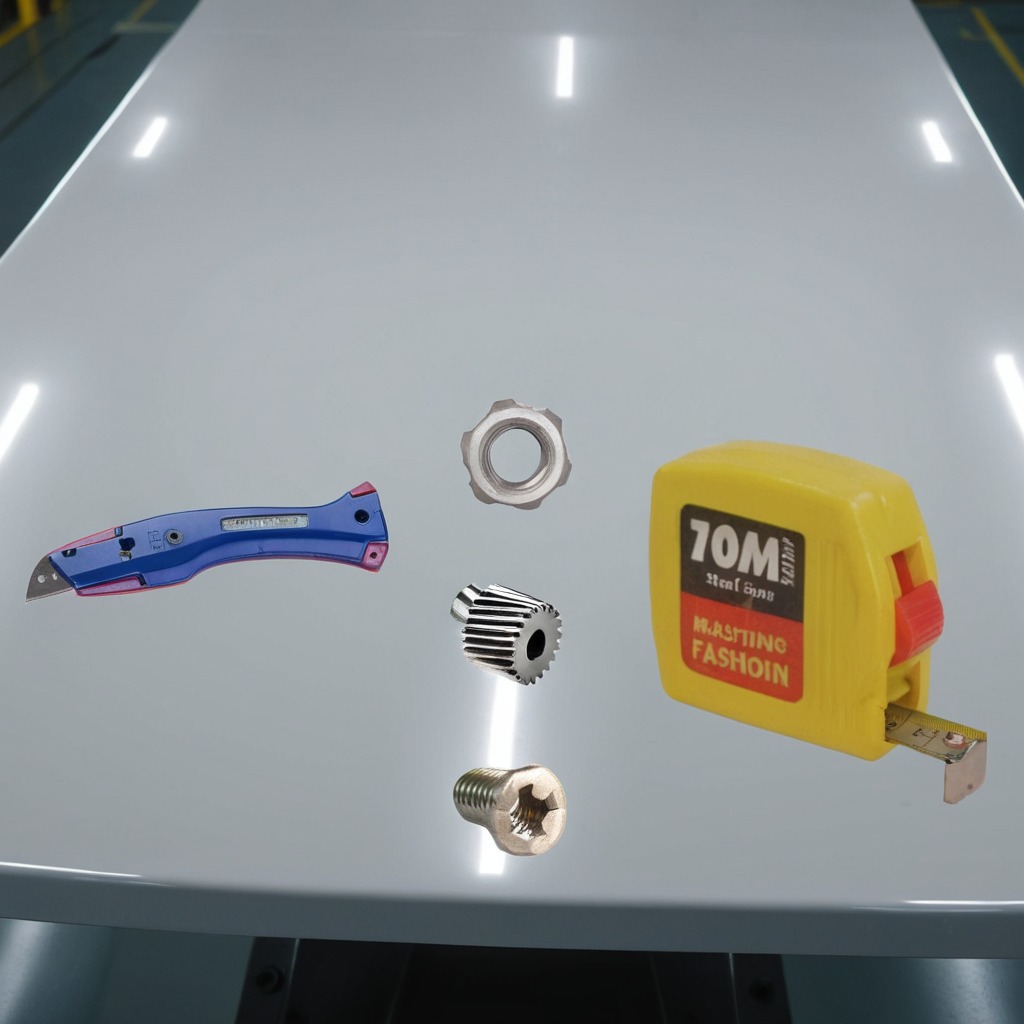
A steel gear with teeth, a utility knife, a measuring tape, a metal machine screw, and a metal nut are lying on the table.